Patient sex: F
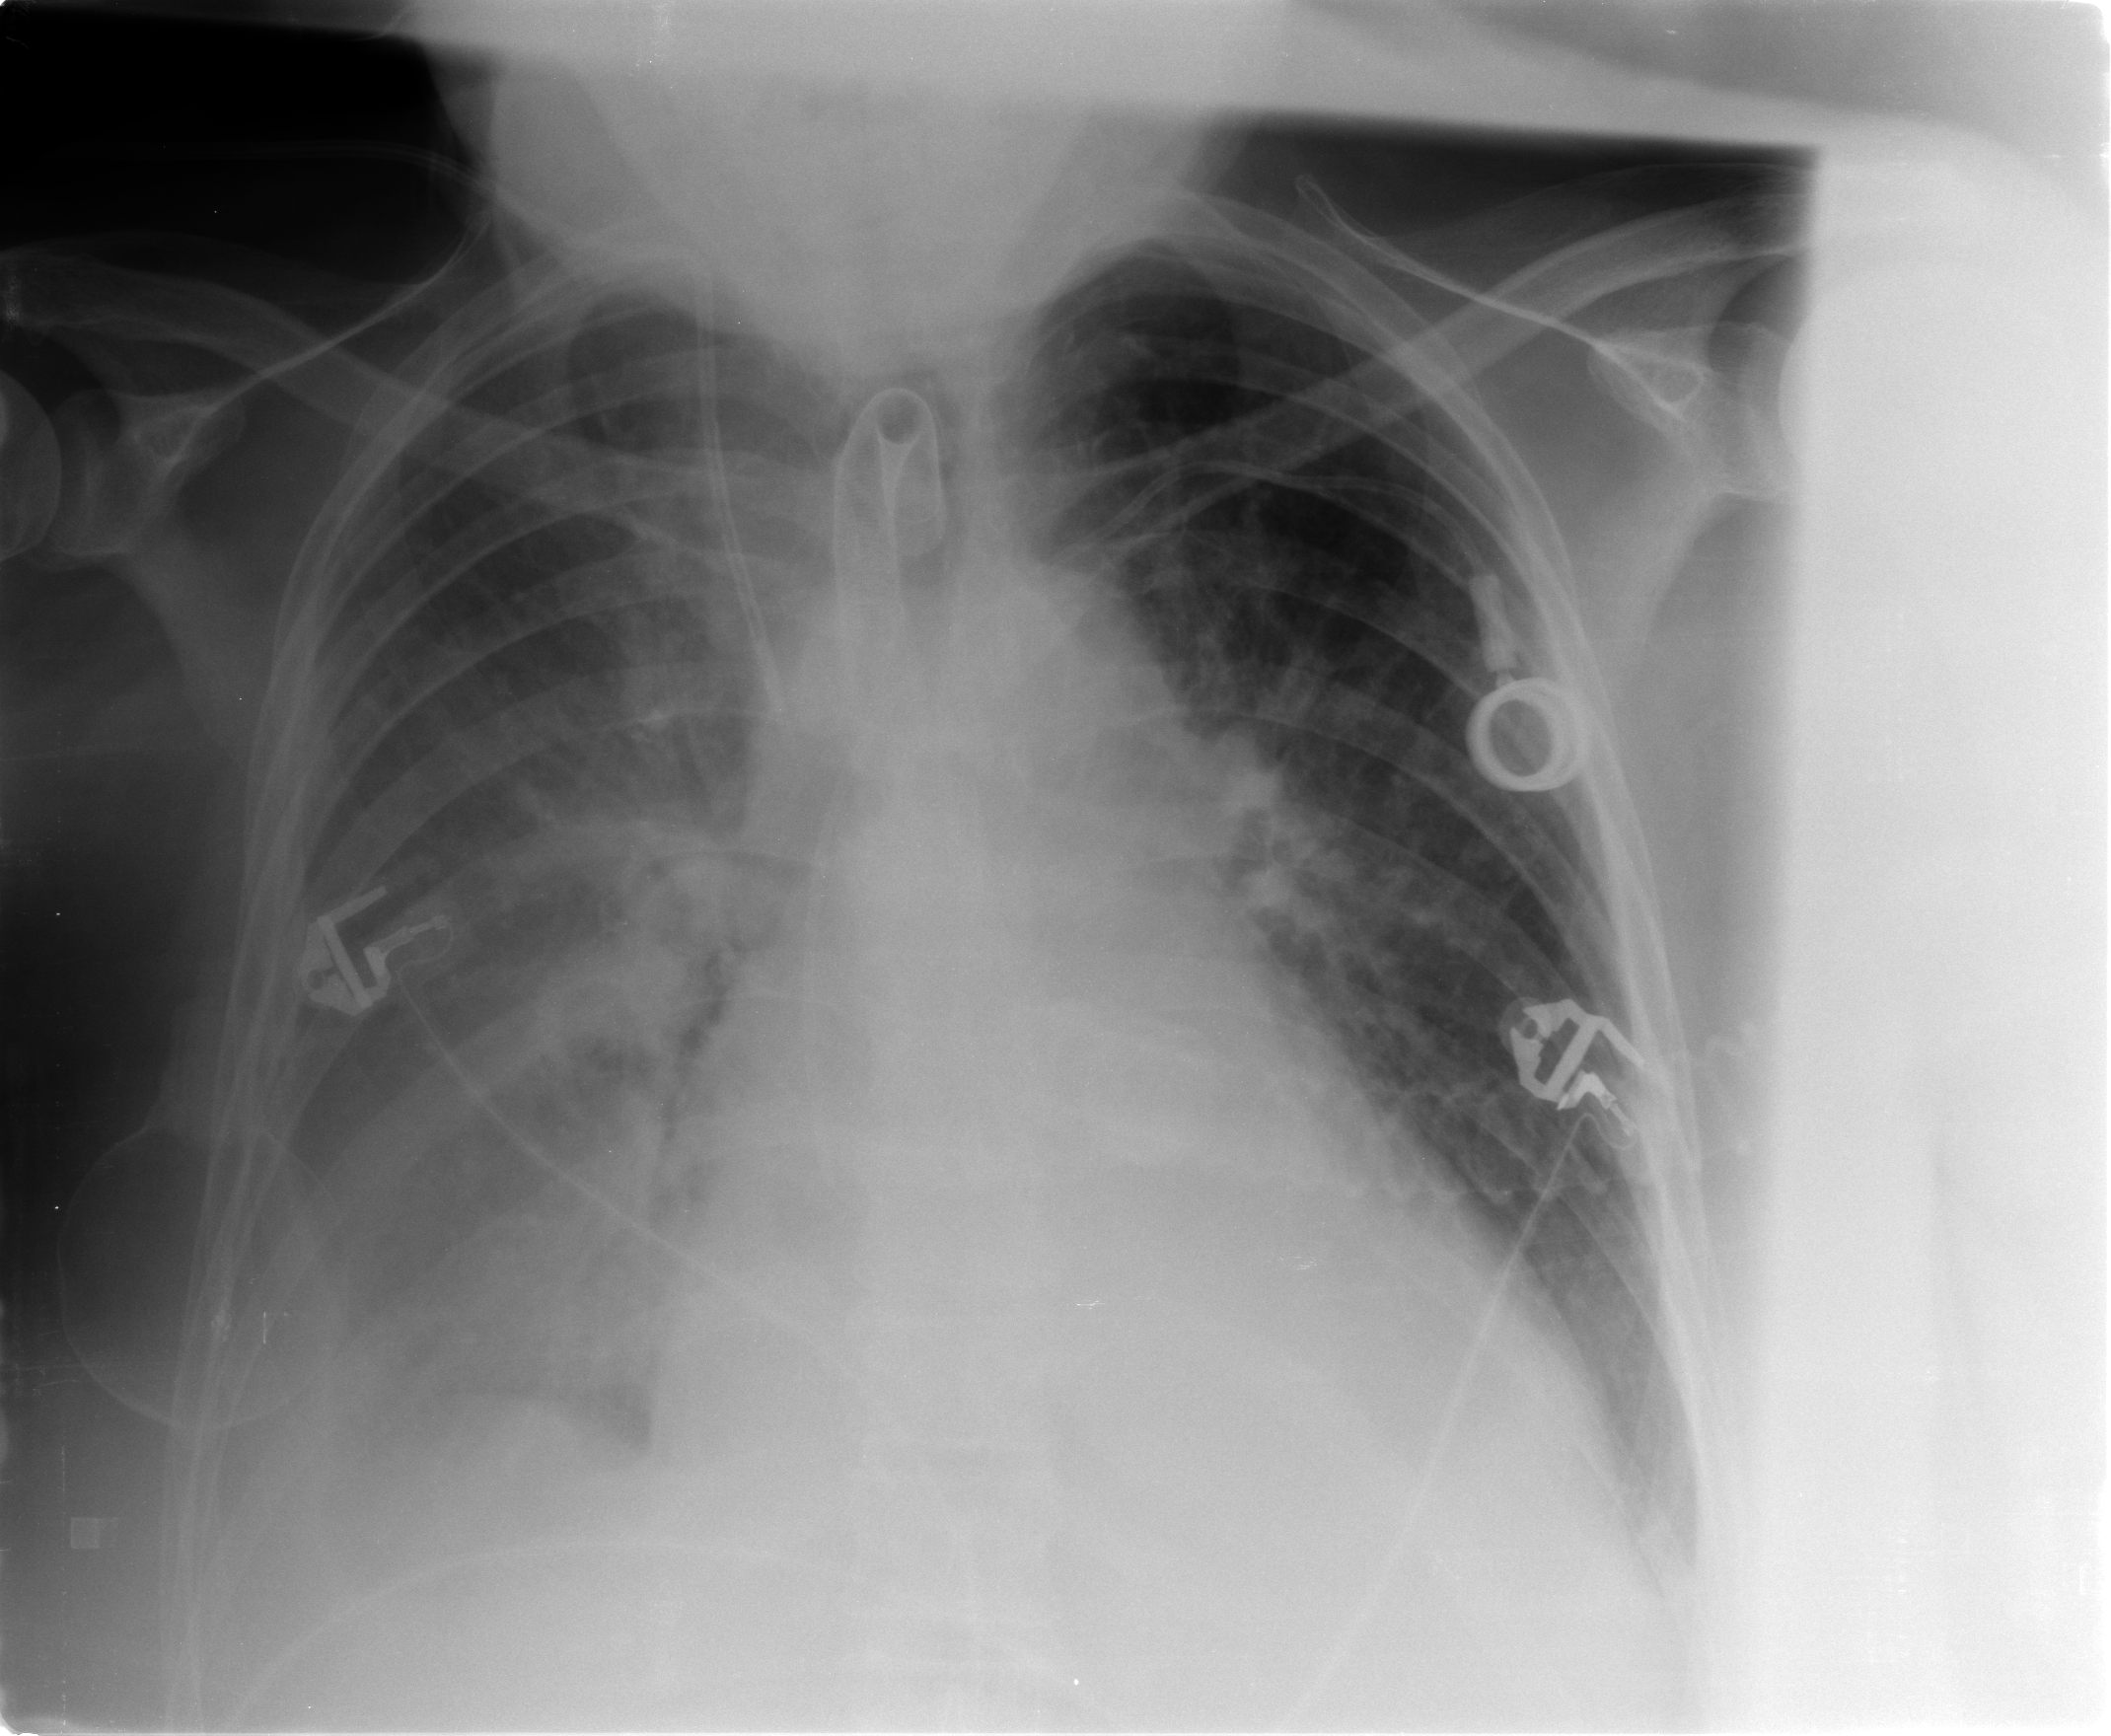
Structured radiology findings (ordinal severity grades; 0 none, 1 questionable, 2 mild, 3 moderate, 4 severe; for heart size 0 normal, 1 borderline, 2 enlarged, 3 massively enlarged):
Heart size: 2
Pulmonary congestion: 3
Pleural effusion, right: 3
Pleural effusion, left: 1
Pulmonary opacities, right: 2
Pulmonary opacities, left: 1
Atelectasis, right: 3
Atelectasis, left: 2